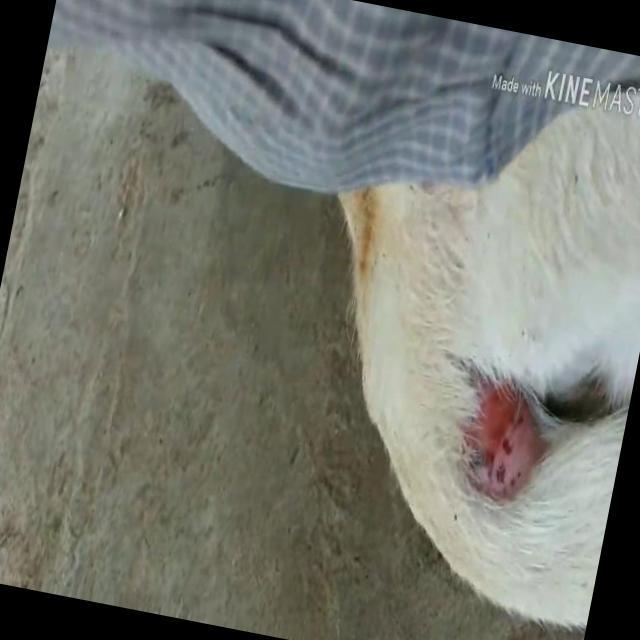
Canine dermatitis — inflammation of the skin presenting with erythema, pruritus, papules, and excoriation. May be allergic, contact, or atopic in origin.